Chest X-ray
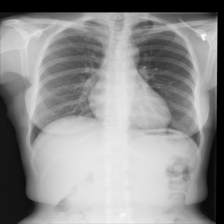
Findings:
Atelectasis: negative
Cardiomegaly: negative
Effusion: negative
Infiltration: negative
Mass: negative
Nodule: negative
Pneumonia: negative
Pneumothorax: negative
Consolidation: negative
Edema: negative
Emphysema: negative
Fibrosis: negative
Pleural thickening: negative
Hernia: negative